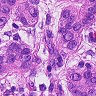
Metastatic tissue present: yes